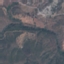
Land use / land cover class: HerbaceousVegetation